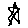
Label: star